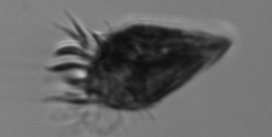
Label: Strombidium_wulffi